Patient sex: F
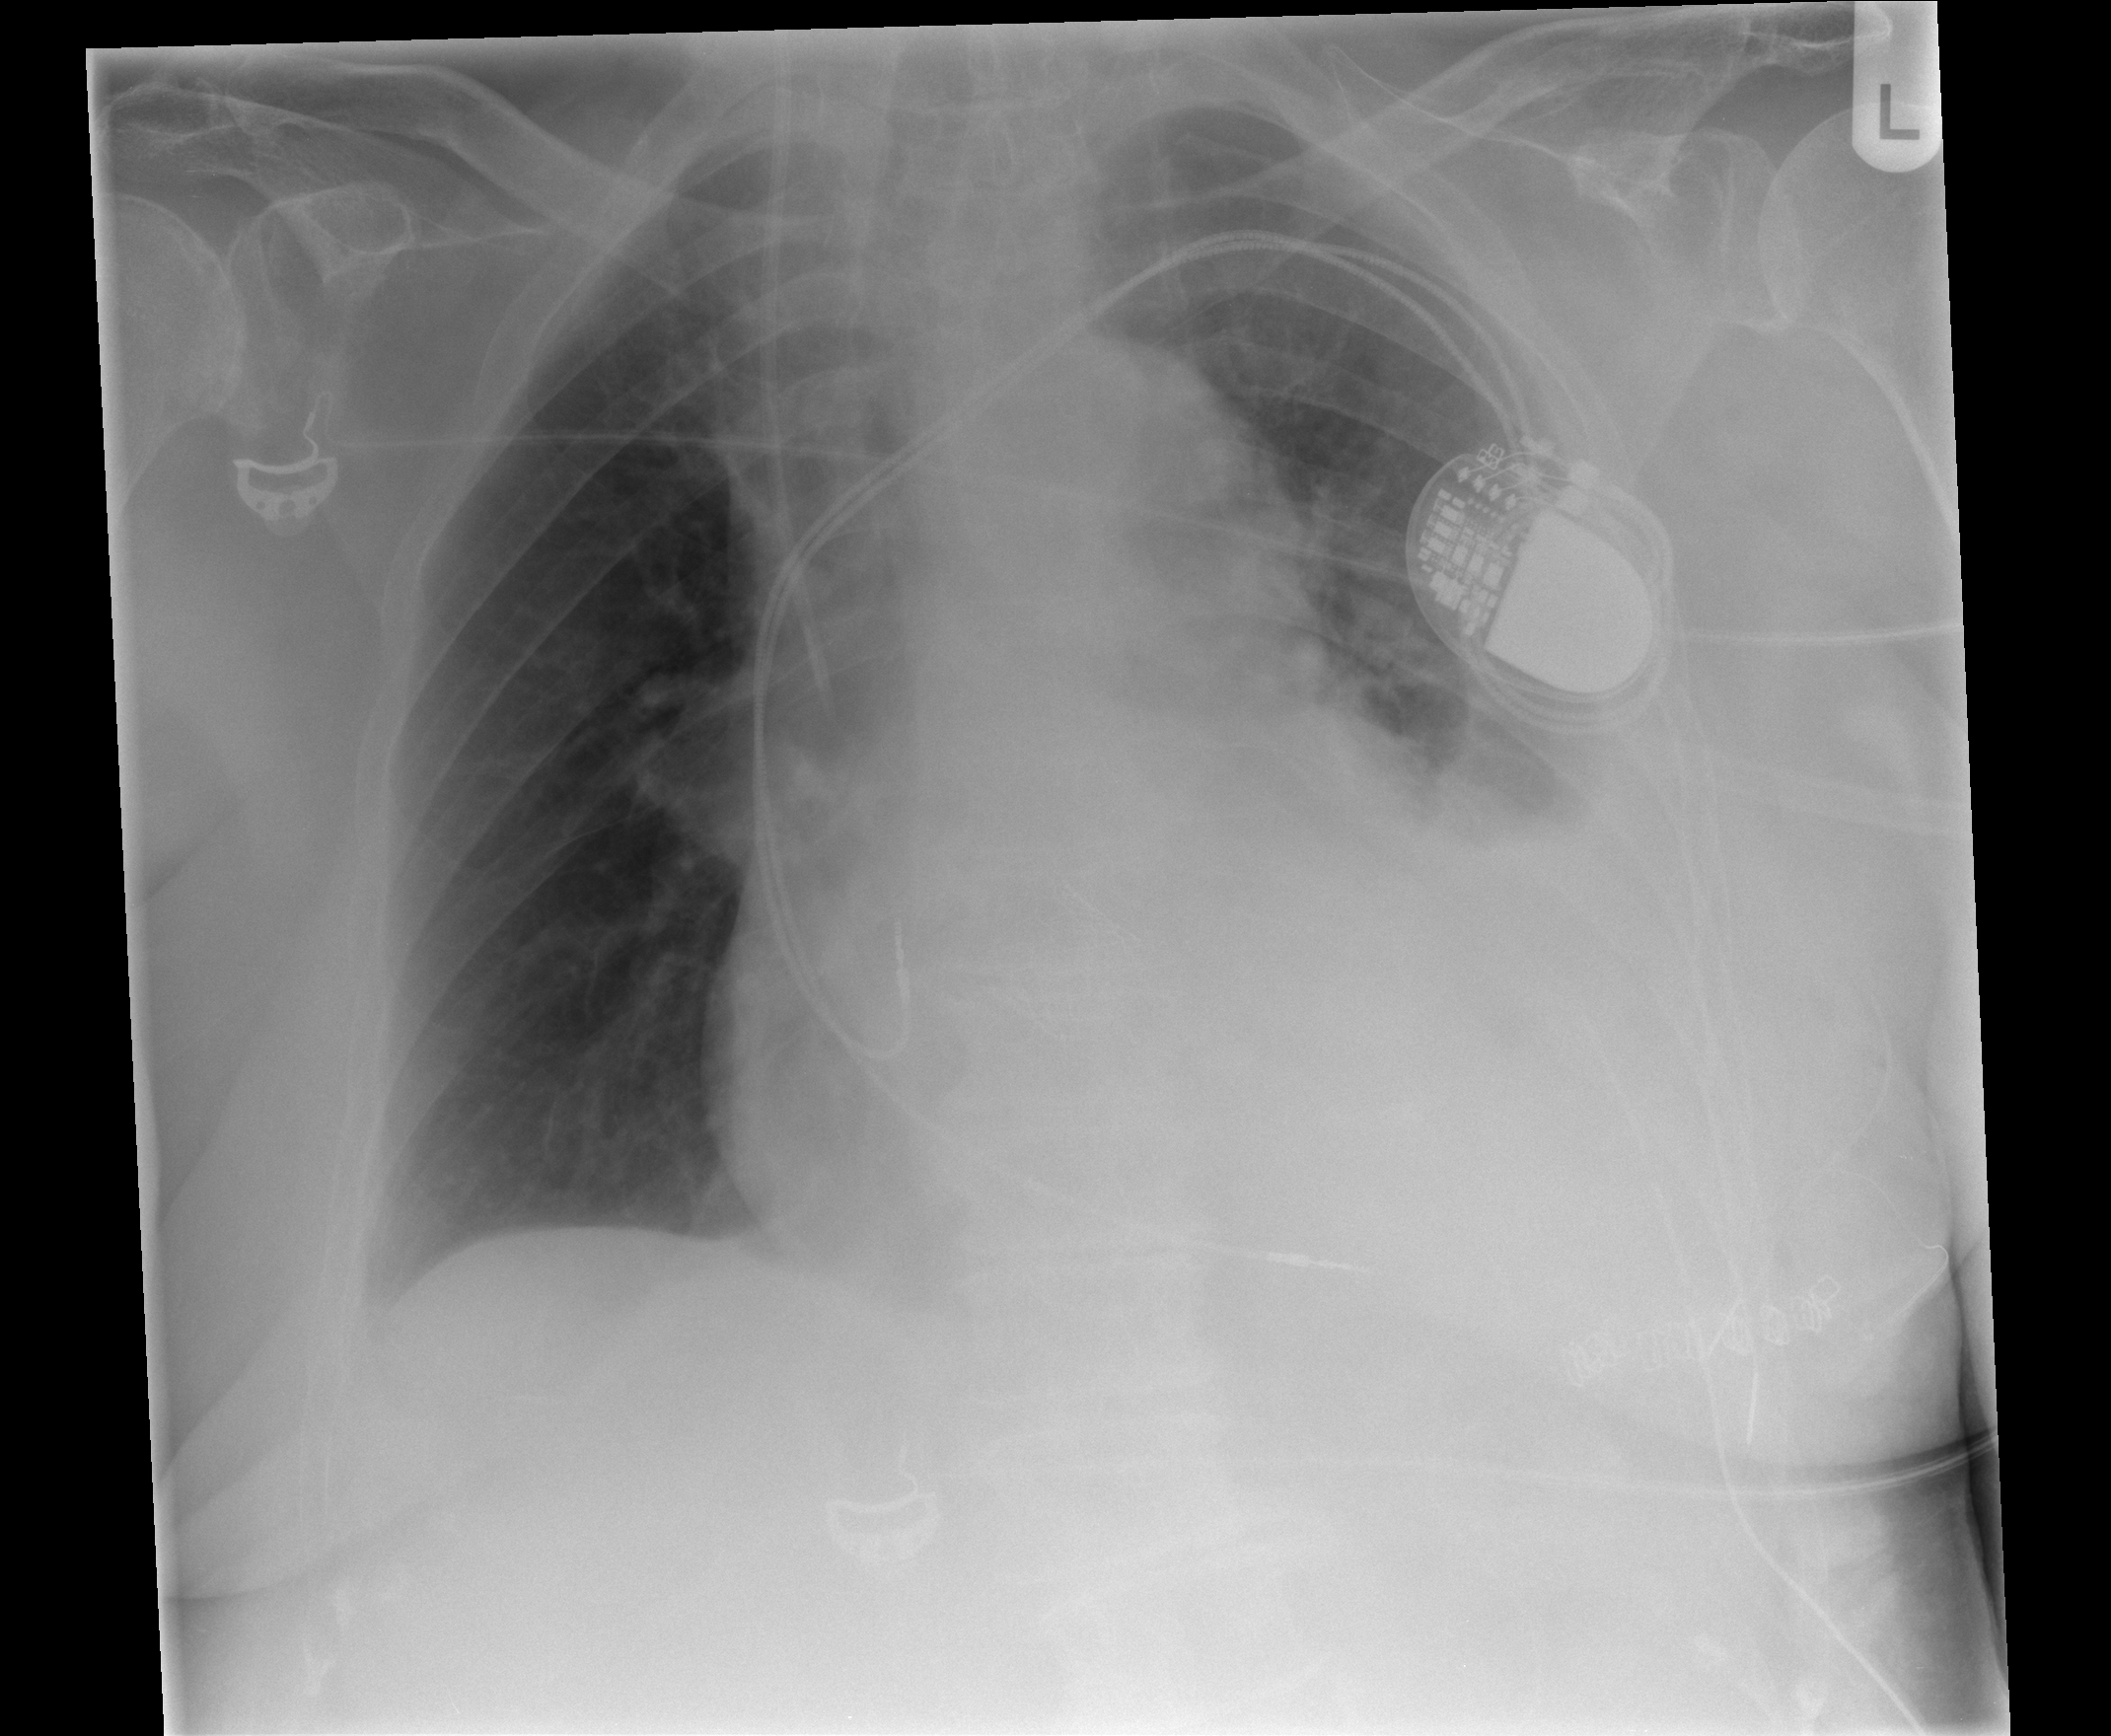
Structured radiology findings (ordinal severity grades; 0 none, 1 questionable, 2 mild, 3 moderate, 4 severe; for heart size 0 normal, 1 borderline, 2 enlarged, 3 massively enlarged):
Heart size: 2
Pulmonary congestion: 1
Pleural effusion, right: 1
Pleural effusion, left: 2
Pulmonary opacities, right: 0
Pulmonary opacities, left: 0
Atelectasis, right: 0
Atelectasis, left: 2